Question: []
I have editText which scrolls horizontally. I want to decrease text size if text doesn't fit editText without scrolling. I tried use following condition:
'''
var textSize = edtResult.textSize / resources.displayMetrics.scaledDensity
if (edtResult.width >= cardView.width && textSize > 22.0)
'''
but edtResult.width returns width without scrolling
So my question:
1. How to get count of symbols which can fit editText without scrolling with current textSize?
2. Or how to get editText's width with symbols which don't fit?
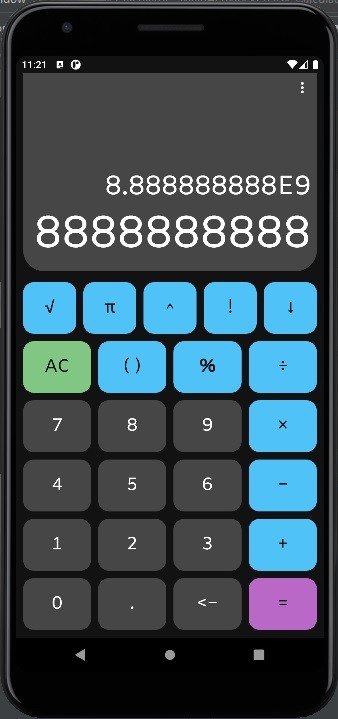
Answer: You could try using the <URL>.